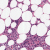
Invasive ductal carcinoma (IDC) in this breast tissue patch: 1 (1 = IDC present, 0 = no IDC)